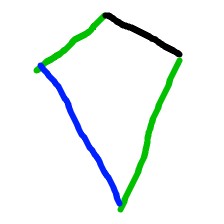
Shape: kite